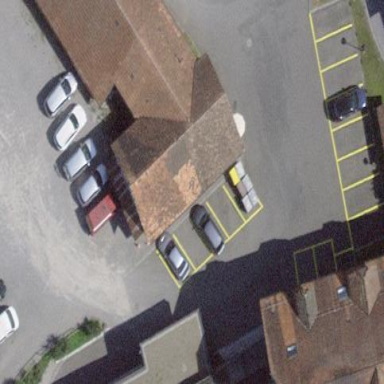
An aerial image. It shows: Parking area with surface.